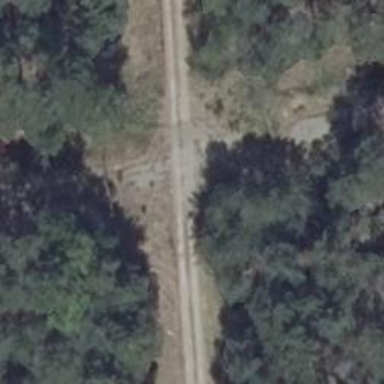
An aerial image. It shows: Concrete service road